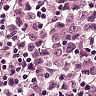
Metastatic tissue present: yes